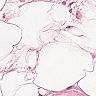
Metastatic tissue present: no